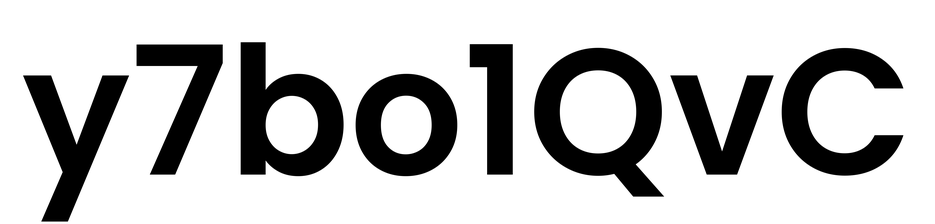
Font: Poppins-SemiBold